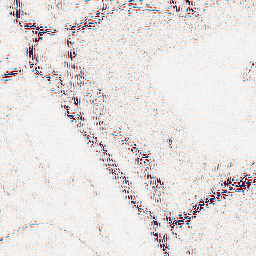
Category: wavelet
Decomposition family: wavelet_dwt
Decomposition parameters: wavelet: coif2
level: 2
Upsampling method: bicubic_3x
Upsampling parameters: scale: 3
Upsampling scale: 3